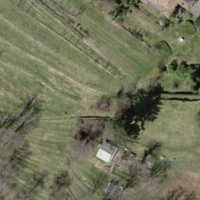
EUNIS habitat code: 24
Species observed at this site:
Phytolacca americana